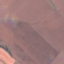
Land use / land cover: AnnualCrop